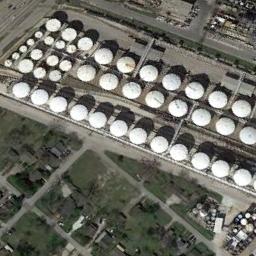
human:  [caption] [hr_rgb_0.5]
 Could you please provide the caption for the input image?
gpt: There are many storage tanks of different sizes .

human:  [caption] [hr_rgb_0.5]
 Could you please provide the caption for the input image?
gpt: There are many storage tanks on the bare land next to the grass .

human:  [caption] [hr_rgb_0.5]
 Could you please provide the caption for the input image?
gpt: There are five storage tanks on the side of the white house .

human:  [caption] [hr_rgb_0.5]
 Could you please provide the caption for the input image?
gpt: There are many neatly arranged storage tanks and many pipelines in the factory, And there is a lawn next to the factory .

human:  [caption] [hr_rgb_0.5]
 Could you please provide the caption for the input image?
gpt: There are many white storage tanks arranged neatly .